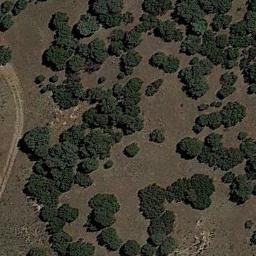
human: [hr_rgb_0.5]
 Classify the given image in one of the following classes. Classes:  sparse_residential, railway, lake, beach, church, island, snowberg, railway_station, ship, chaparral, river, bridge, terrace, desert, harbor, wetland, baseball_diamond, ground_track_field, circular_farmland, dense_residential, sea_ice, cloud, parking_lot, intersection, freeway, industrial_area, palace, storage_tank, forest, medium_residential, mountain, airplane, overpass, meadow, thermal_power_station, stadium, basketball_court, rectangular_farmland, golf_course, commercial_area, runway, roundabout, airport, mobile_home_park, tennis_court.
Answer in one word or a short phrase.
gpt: chaparral